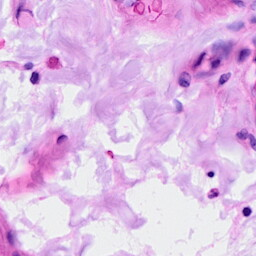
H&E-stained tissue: Ovarian